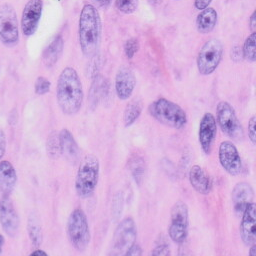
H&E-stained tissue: Skin